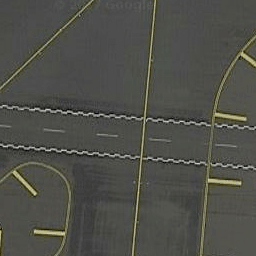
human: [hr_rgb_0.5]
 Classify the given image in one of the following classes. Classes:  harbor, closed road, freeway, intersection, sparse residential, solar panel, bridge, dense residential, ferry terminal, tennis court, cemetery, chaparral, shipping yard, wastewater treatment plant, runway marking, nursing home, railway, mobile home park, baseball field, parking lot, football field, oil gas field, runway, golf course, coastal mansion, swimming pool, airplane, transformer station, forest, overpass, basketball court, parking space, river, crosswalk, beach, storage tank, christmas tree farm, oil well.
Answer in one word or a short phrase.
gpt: runway marking